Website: apple
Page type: customer-info-address
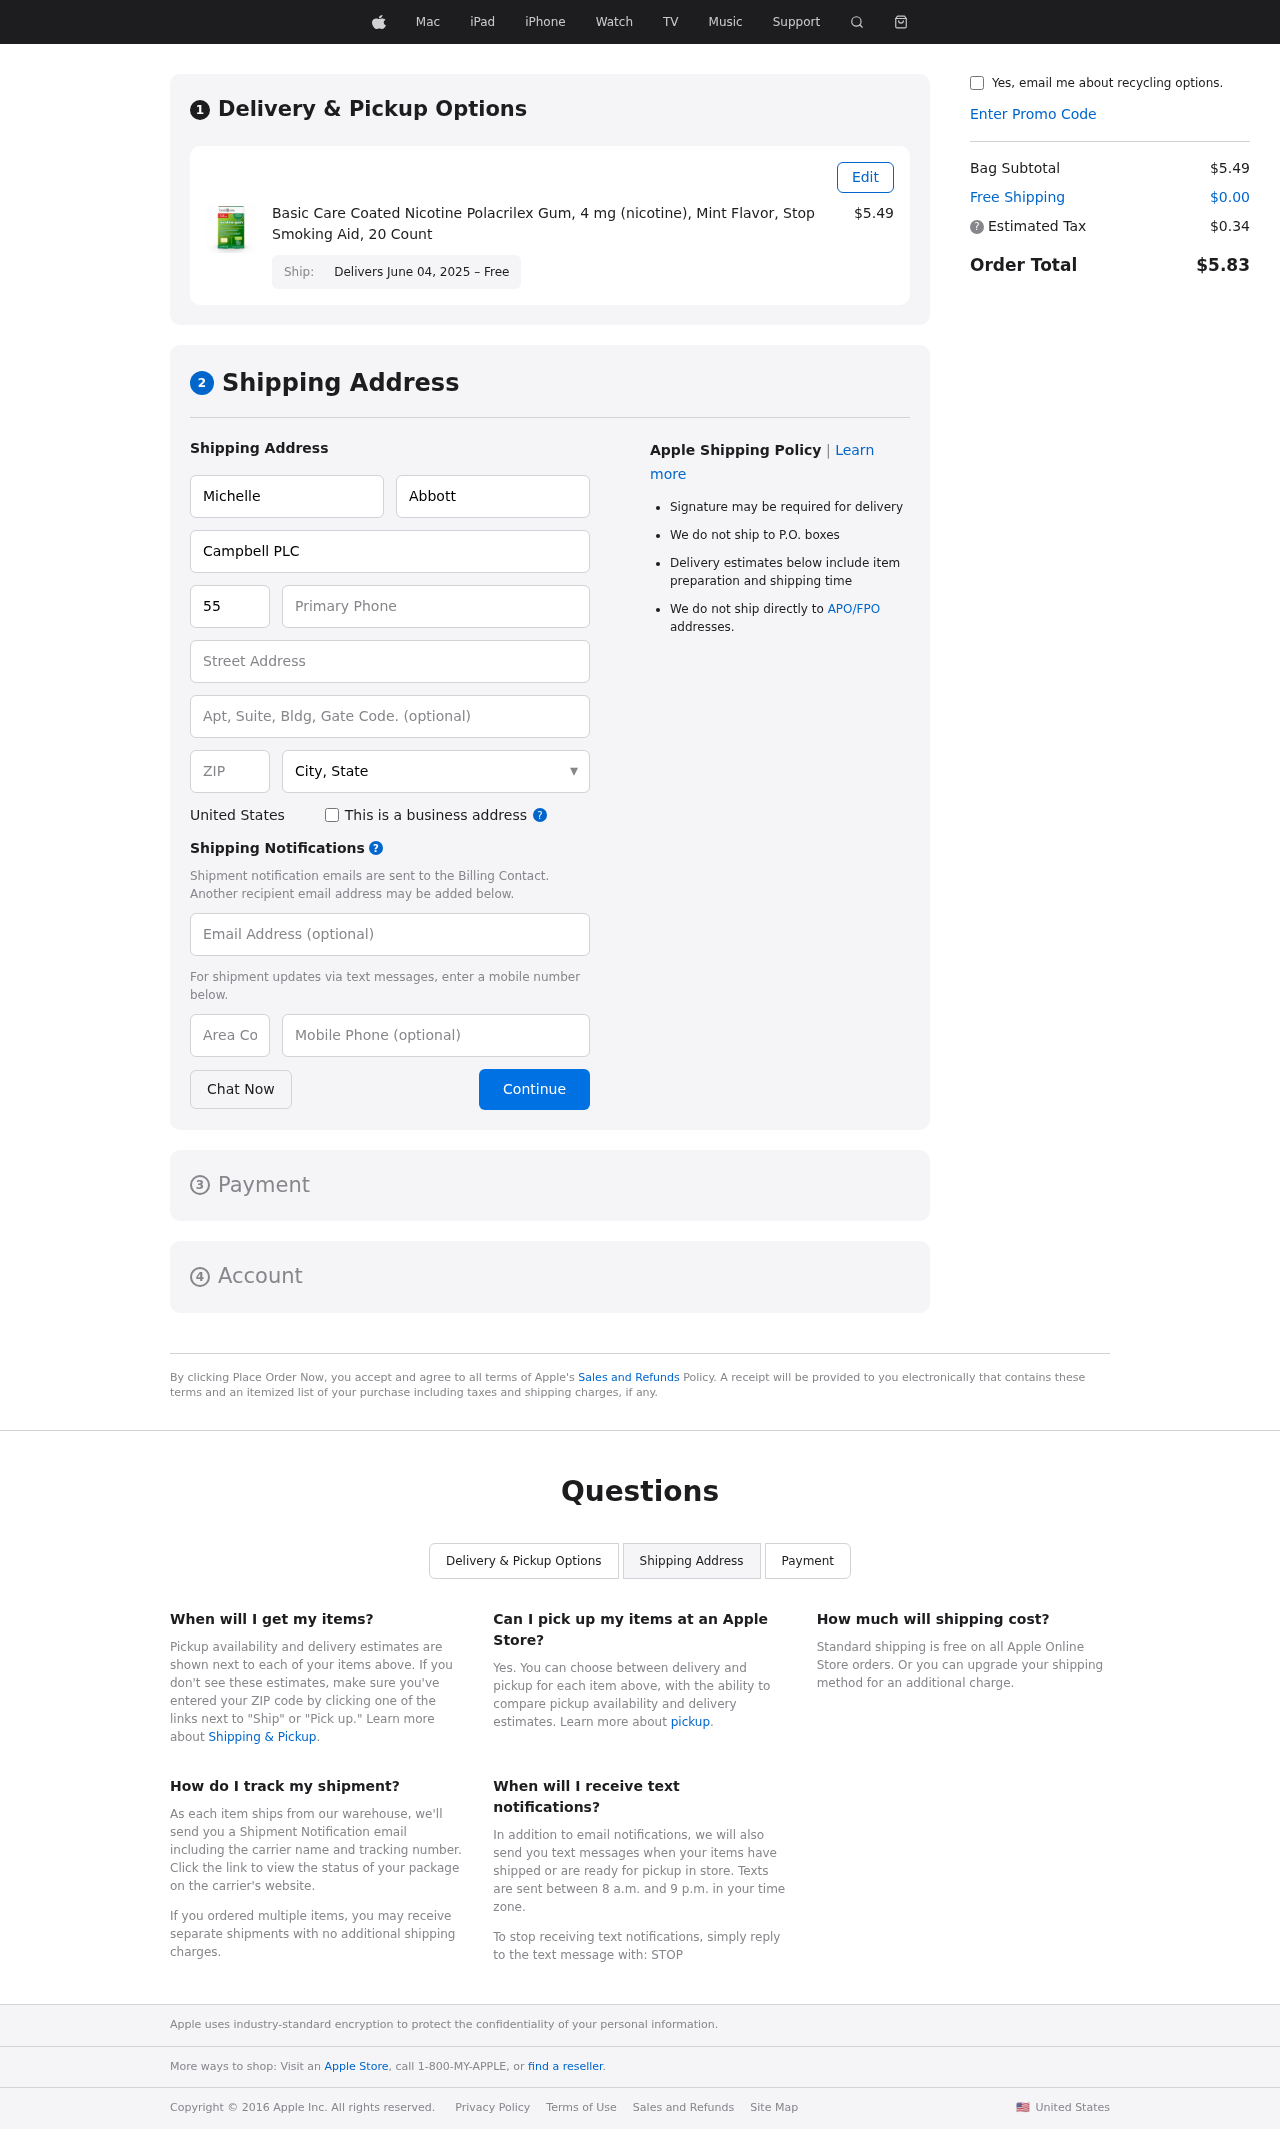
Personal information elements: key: PII_CITY_STATE
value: West Ericland, IL
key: PII_COMPANY
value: Campbell PLC
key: PII_COUNTRY
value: United States
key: PII_EMAIL
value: michelle.abbott@gmail.com
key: PII_FIRSTNAME
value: Michelle
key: PII_LASTNAME
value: Abbott
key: PII_PHONE
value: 5576589011
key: PII_PHONE_ALT
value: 6098422877
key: PII_PHONE_ALT_AREA
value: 609
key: PII_PHONE_AREA
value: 557
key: PII_POSTCODE
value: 69718
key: PII_STREET
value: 9346 Rodriguez Station
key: PII_STREET2
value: Apt. 135
Product elements: key: PRODUCT1_NAME
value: Basic Care Coated Nicotine Polacrilex Gum, 4 mg (nicotine), Mint Flavor, Stop Smoking Aid, 20 Count
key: PRODUCT1_PRICE
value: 5.49
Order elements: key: ORDER_DELIVERY_DATE
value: Delivers June 04, 2025 – Free
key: ORDER_SUBTOTAL
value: $5.49
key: ORDER_SHIPPING_COST
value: $0.00
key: ORDER_TAX
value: $0.34
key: ORDER_TOTAL
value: $5.83